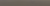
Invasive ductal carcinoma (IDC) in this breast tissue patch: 0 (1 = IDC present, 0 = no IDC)